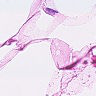
Metastatic tissue present: no